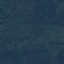
Label: Forest